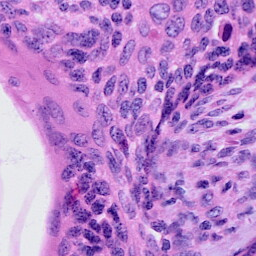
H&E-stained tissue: Cervix